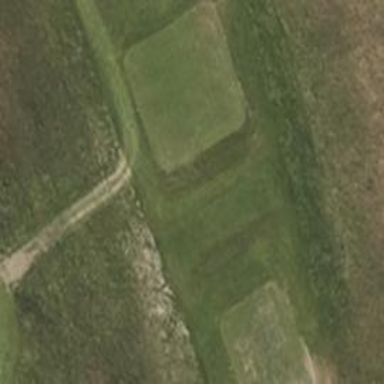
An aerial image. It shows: Golf tee.